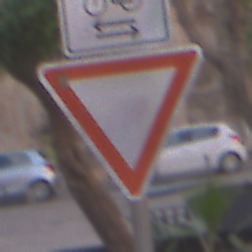
Verkehrszeichen: VorfahrtGewaehren
Zusatzzeichen oben: RichtungsangabeDurchPfeile9
Umgebung: Outdoor, Urban
Tageszeit: MorningAfternoon
Wetter: PartlyCloudy
Licht: Natural
Jahreszeit: NotSpecified
Kontrast: LowContrast